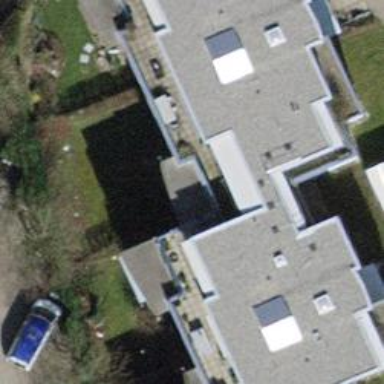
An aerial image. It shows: View of apartment building.